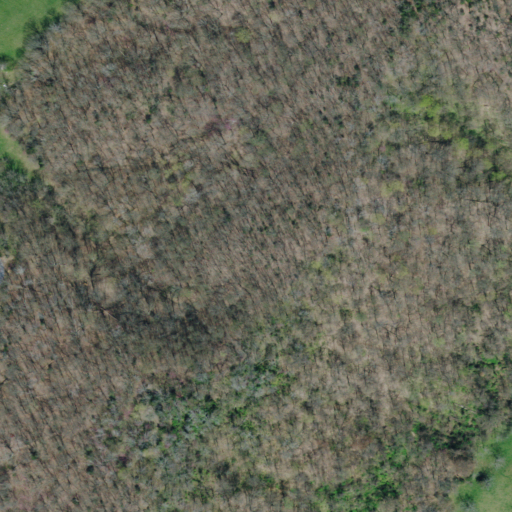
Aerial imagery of ridge(s) in Tennessee named Quaker Knobs containing deciduous forest, pasture, and mixed forest